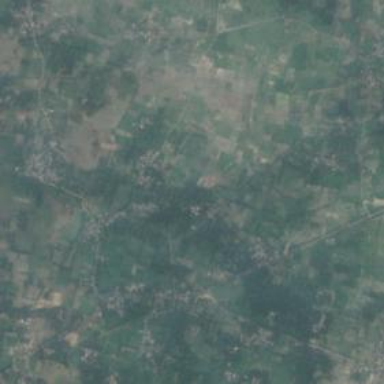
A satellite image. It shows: Village.